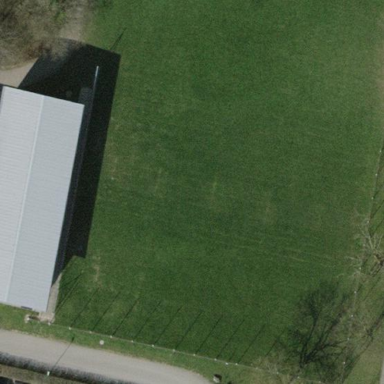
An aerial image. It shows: Grass pitch used for soccer.